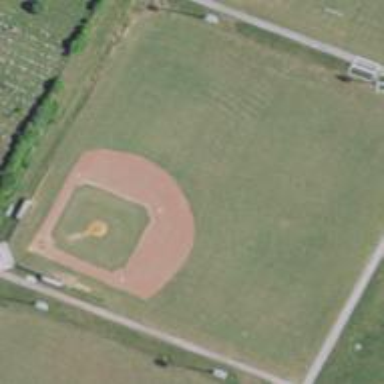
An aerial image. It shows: Baseball pitch for leisure land activities.